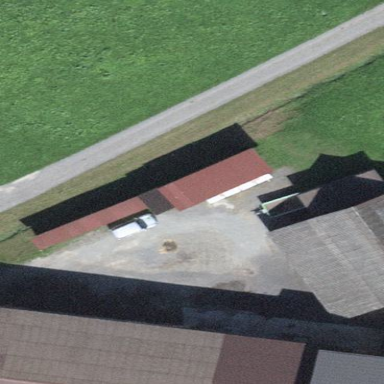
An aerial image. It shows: View of roof of building.